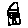
Label: house